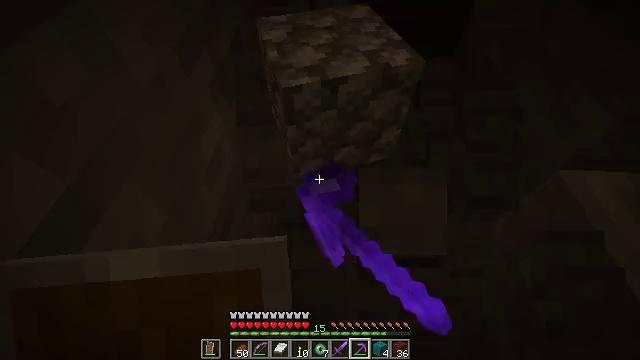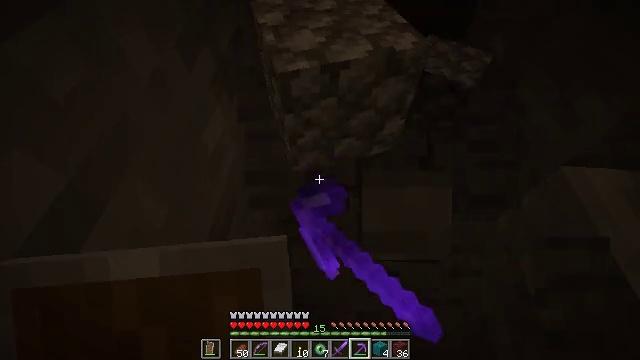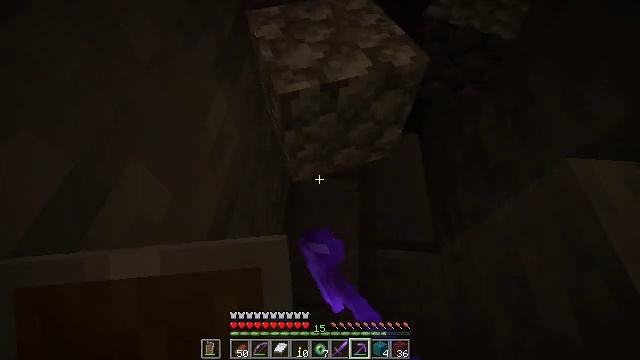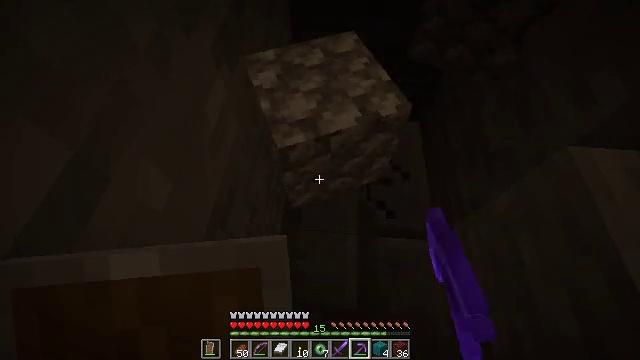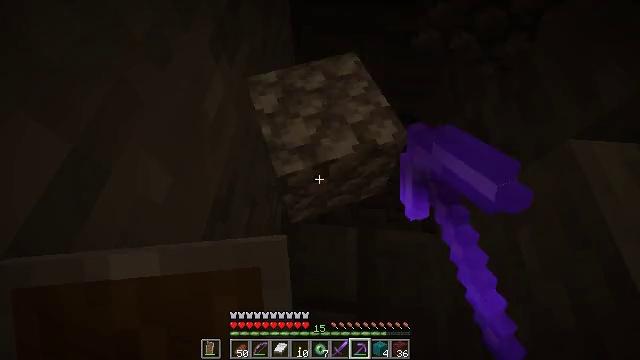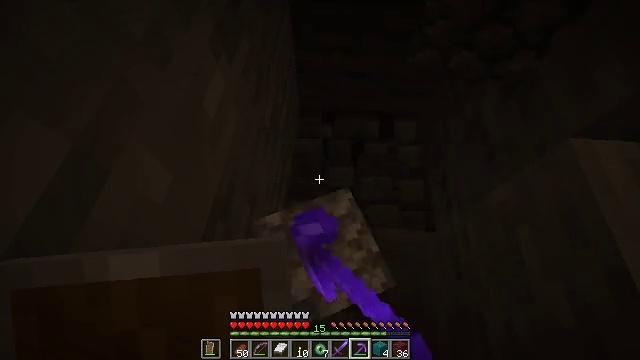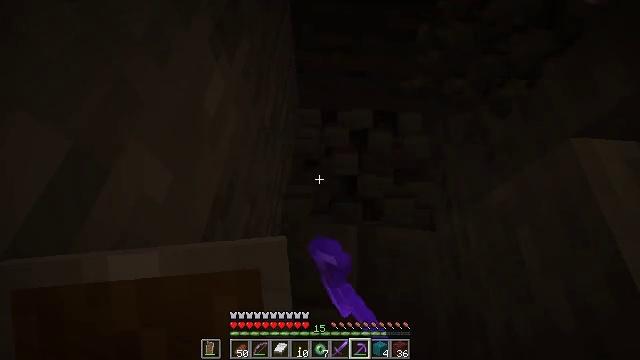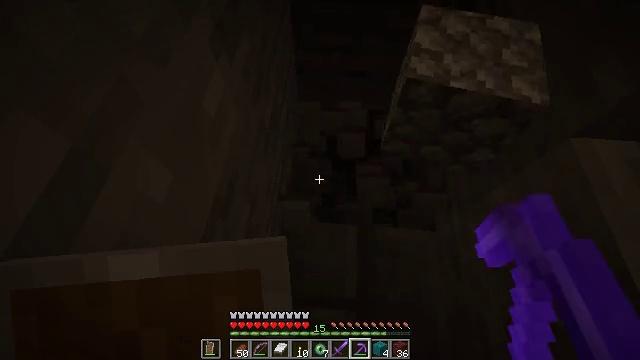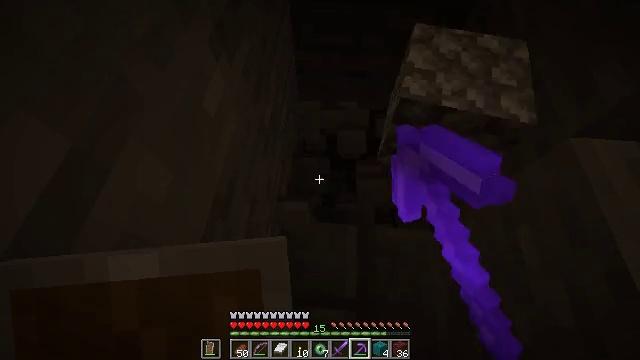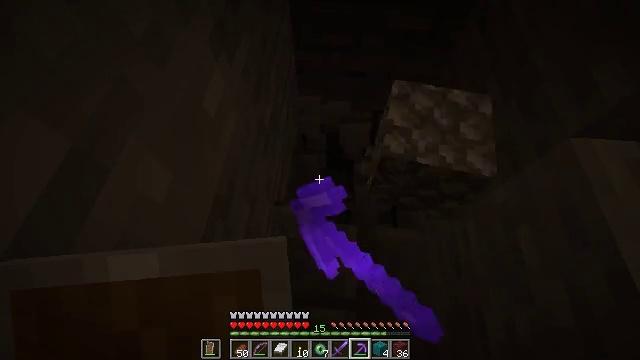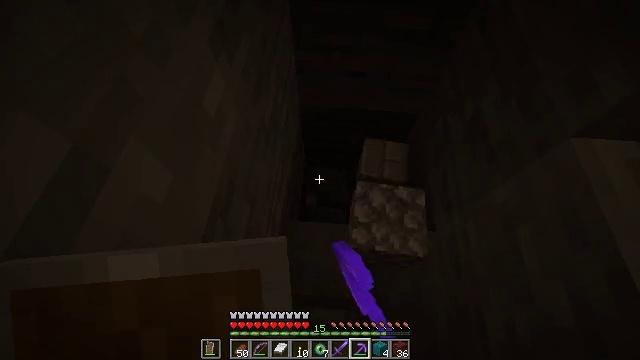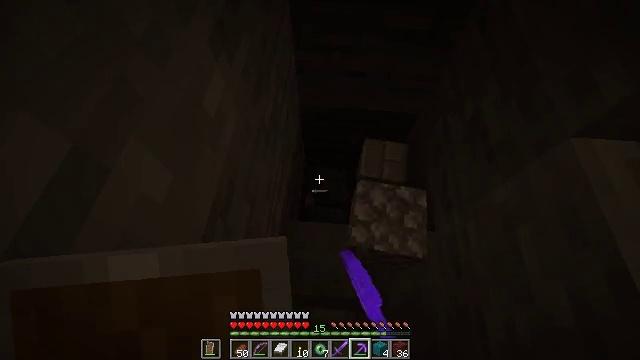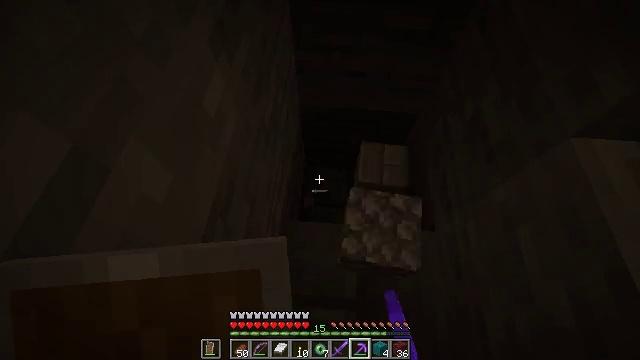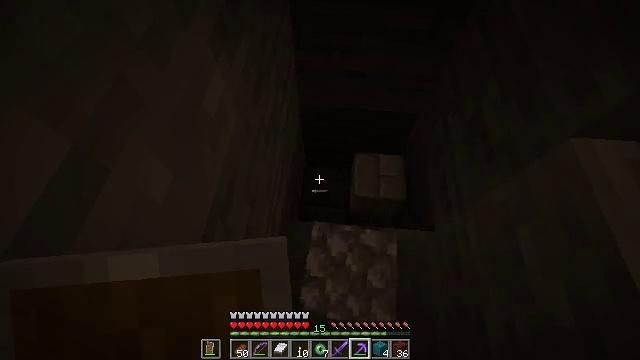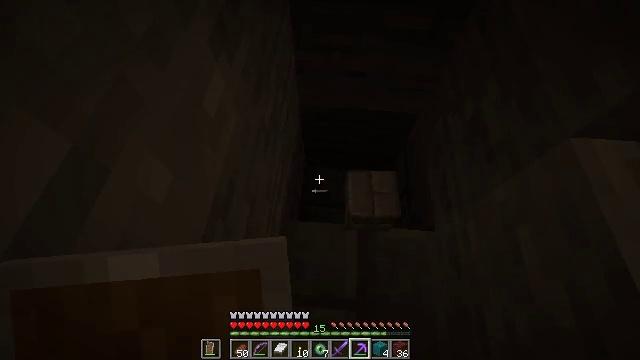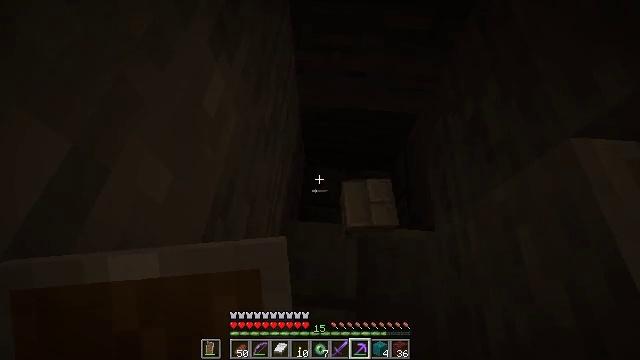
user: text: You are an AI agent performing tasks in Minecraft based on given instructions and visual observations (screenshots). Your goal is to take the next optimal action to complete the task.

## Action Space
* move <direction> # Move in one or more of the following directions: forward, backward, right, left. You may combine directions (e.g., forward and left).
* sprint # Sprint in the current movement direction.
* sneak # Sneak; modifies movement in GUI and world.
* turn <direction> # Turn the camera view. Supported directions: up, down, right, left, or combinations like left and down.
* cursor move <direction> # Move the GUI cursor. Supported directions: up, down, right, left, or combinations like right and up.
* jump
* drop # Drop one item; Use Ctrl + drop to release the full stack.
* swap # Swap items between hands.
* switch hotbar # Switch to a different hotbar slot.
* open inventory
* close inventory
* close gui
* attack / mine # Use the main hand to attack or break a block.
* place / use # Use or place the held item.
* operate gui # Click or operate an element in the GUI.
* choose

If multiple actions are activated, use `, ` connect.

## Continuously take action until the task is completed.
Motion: motion action
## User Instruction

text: Retrieve the stone bricks from an old building.
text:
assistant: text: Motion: turn down, attack / mine
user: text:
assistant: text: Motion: turn left and down, attack / mine
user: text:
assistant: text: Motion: turn down, attack / mine
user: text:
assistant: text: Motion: turn down, attack / mine
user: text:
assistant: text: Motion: attack / mine
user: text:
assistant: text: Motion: attack / mine
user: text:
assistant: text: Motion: attack / mine
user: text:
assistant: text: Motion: attack / mine
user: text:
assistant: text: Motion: attack / mine
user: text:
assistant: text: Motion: attack / mine
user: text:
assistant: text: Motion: no_op
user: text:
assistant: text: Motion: no_op
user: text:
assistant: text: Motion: no_op
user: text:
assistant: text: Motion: no_op
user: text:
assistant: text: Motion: no_op
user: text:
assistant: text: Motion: no_op
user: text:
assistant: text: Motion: no_op
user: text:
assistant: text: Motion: no_op
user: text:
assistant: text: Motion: no_op
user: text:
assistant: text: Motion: no_op
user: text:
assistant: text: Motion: no_op
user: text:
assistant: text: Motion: no_op
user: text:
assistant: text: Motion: no_op
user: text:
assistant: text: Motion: no_op
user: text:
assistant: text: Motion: no_op
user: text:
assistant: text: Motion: no_op
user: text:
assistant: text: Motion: no_op
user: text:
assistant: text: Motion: no_op
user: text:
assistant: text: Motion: no_op
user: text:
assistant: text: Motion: no_op